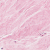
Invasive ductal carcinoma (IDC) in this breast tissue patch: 0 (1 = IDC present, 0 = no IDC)